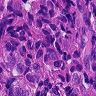
Metastatic tissue present: yes